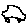
Label: car